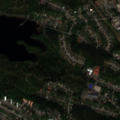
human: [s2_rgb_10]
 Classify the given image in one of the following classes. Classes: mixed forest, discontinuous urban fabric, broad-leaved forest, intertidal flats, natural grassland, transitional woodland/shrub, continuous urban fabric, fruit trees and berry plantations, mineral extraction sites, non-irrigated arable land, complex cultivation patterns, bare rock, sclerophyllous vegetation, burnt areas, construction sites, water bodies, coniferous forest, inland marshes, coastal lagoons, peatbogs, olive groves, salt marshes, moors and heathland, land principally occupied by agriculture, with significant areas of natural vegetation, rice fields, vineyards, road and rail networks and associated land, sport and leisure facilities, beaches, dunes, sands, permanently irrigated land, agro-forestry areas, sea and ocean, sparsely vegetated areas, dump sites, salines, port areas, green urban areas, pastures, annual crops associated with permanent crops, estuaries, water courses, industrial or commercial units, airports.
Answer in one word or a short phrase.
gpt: discontinuous urban fabric, industrial or commercial units, land principally occupied by agriculture, with significant areas of natural vegetation, mixed forest, water bodies